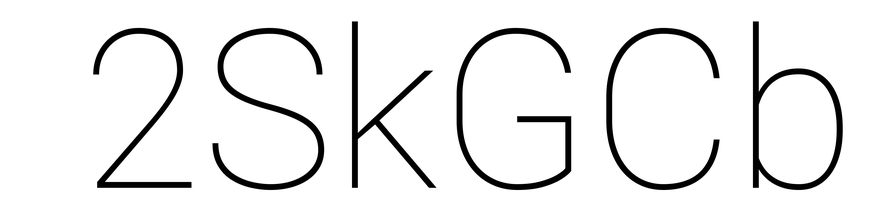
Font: Roboto_Thin